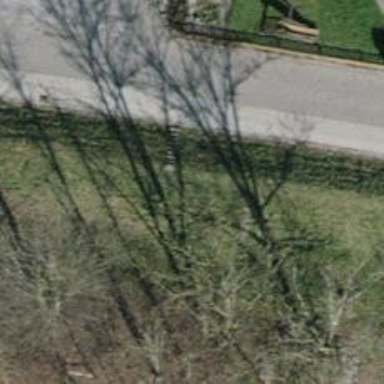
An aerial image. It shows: Set of steps on the road.